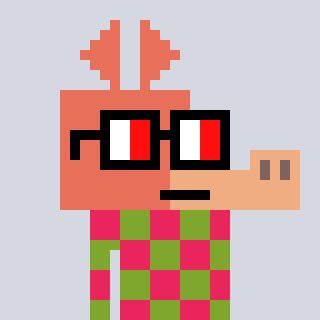
a pixel art character with square glasses with black frames and red eyes, a aardvark-shaped head and a slimegreen-colored body on a cool background